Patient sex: M
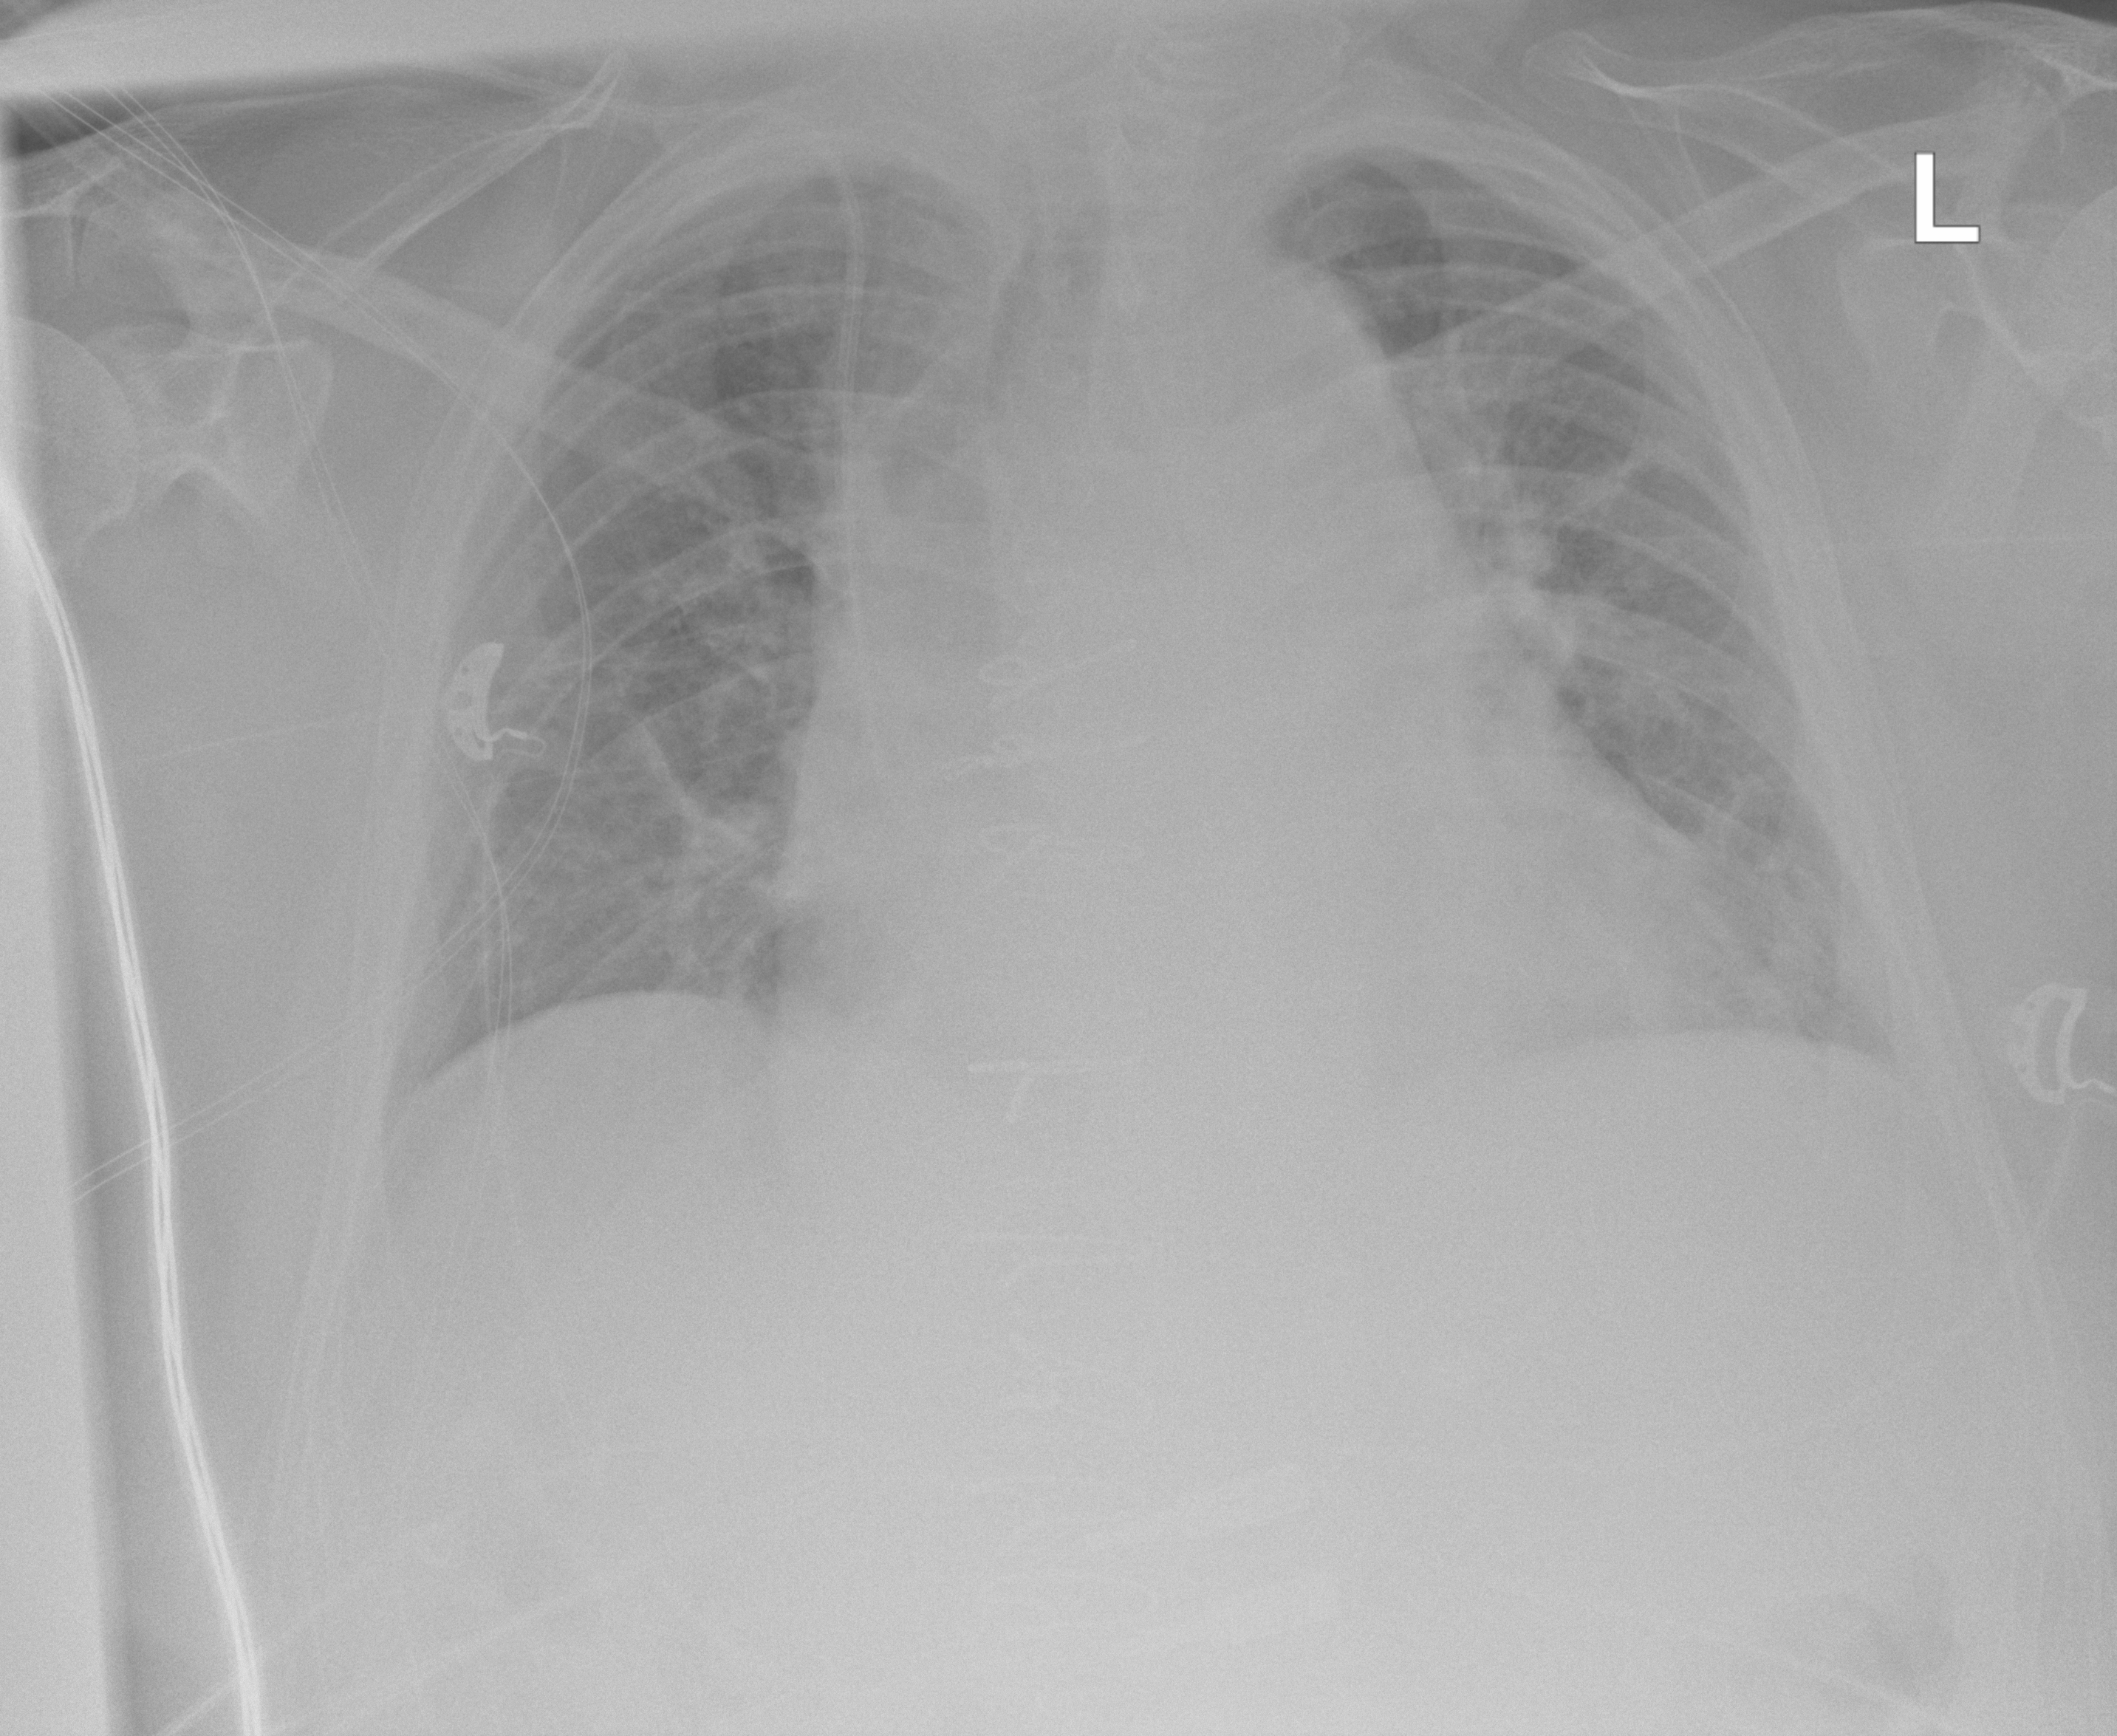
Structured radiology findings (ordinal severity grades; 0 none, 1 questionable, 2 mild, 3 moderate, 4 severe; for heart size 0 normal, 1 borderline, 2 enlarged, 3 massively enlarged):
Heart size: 3
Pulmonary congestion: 2
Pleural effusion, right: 0
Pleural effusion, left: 2
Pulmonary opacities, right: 2
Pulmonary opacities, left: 2
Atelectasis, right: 0
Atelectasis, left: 2